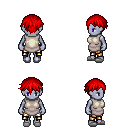
a pixel art fantasy rpg character, female body template, dark elf, purple skin, white tunic, gold greaves, red short bangs hairstyle, white slippers, four views (front, back, left, right), 2x2 character sprite sheet, small pixel art, hard edges, no anti-aliasing